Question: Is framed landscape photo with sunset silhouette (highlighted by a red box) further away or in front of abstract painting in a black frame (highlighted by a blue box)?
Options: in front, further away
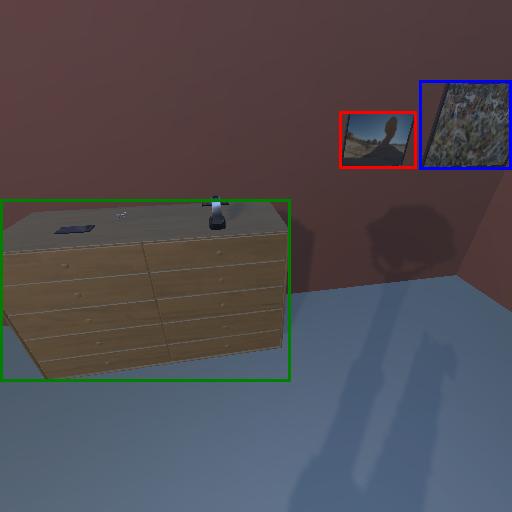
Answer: in front